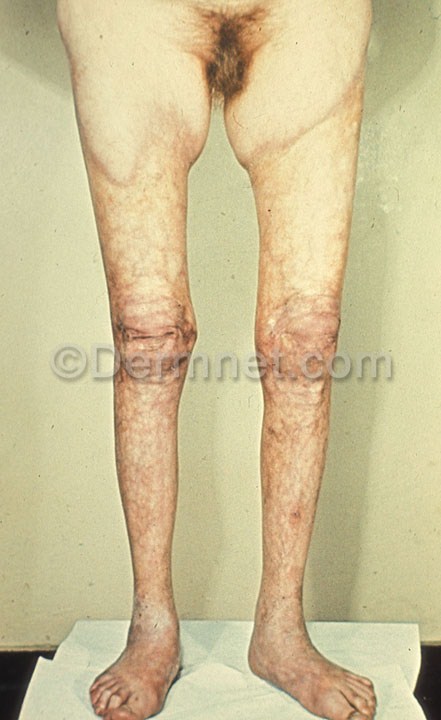
Disease: Scabies Lyme Disease and other Infestations and Bites